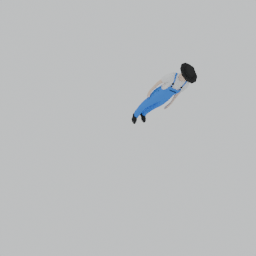
Label: people